Interaction volume radius: 5 \u00c5
Interaction volume height: 15 \u00c5
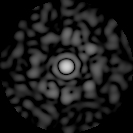
Disorder parameter: 0.8585